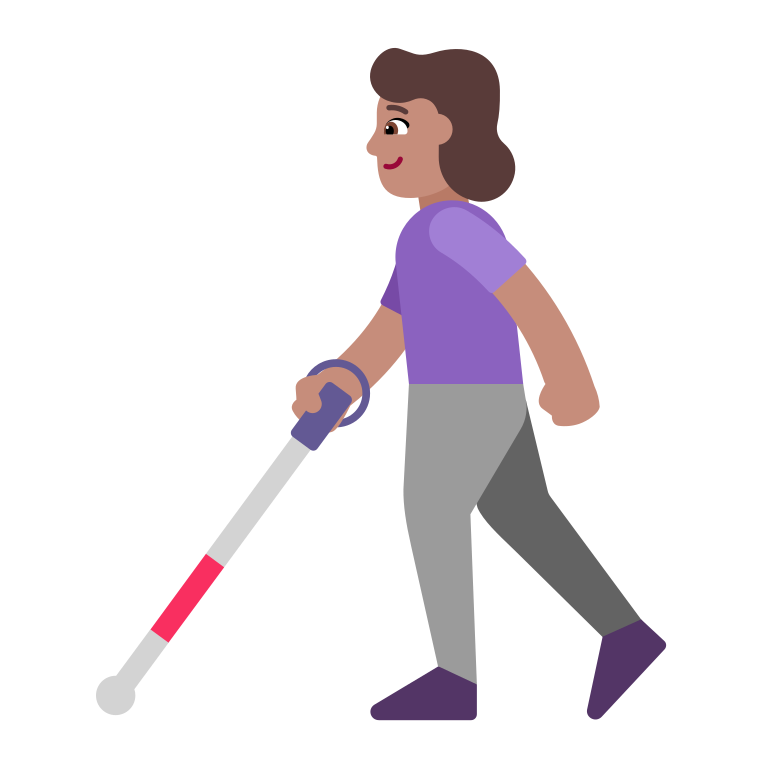
woman with white cane flat